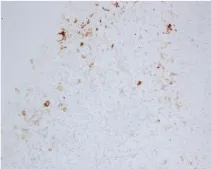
Histopathological staining of the puncture biopsy specimen from the upper lobe of the right lung showed the following results: PCK(-), EMA(focal+), Vim(+), Ki67(+, 60%), S-100(-), CD35(-), CD21(-), CD23(-), CD(scattered+), CD20(-), CK5/6(-), P63(-), CD56(scattered+), Syn(-), P40(-), CK7(-), Napsin A(-), TTF-1(-), ALK(-), AR(focal +), CD30(-), CK8/18(-), Mum-1(-), MyoD1(-), SATB2(+), PD-L1(+, TPS = 80%), CD8(+), CD4(+), CD25(+), Foxp3(-). Some of these results are shown in the figure: (A) EMA(focal.
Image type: pathology (immunostaining)